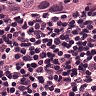
Metastatic tissue present: yes